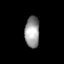
Tissue: lung
Cell type: Epithelial cells
Senescence score: 0.1141
Nuclear area (px): 441
Mean DAPI intensity: 153.562